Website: bh-photo
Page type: customer-info-address
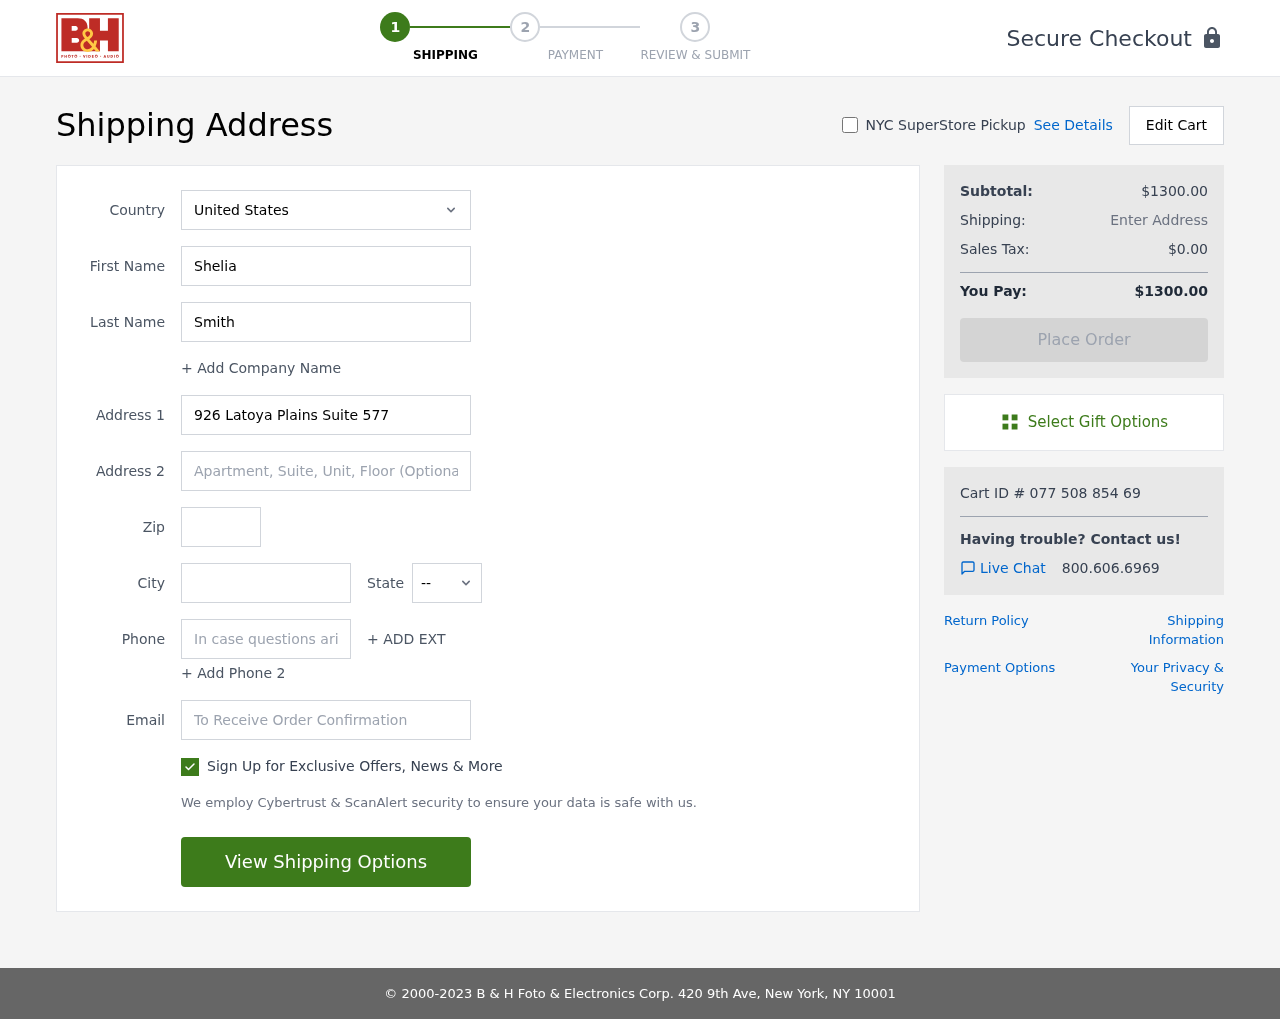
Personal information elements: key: PII_CITY
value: North Jamesfurt
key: PII_COUNTRY
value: United States
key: PII_EMAIL
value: shelia_smith@hotmail.com
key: PII_FIRSTNAME
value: Shelia
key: PII_LASTNAME
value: Smith
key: PII_PHONE
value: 5207997561
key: PII_POSTCODE
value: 53086
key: PII_STATE_ABBR
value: ID
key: PII_STREET
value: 926 Latoya Plains Suite 577
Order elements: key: ORDER_SUBTOTAL
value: $1300.00
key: ORDER_TAX
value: $0.00
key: ORDER_TOTAL
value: $1300.00
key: ORDER_ID
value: Cart ID # 077 508 854 69